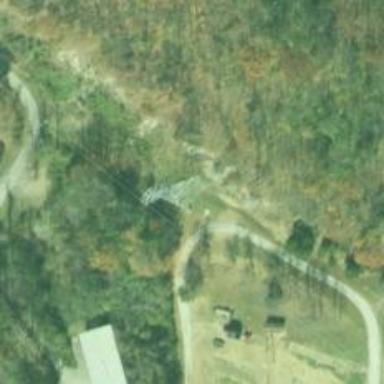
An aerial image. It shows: Lattice structure tower used for power distribution.